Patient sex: F
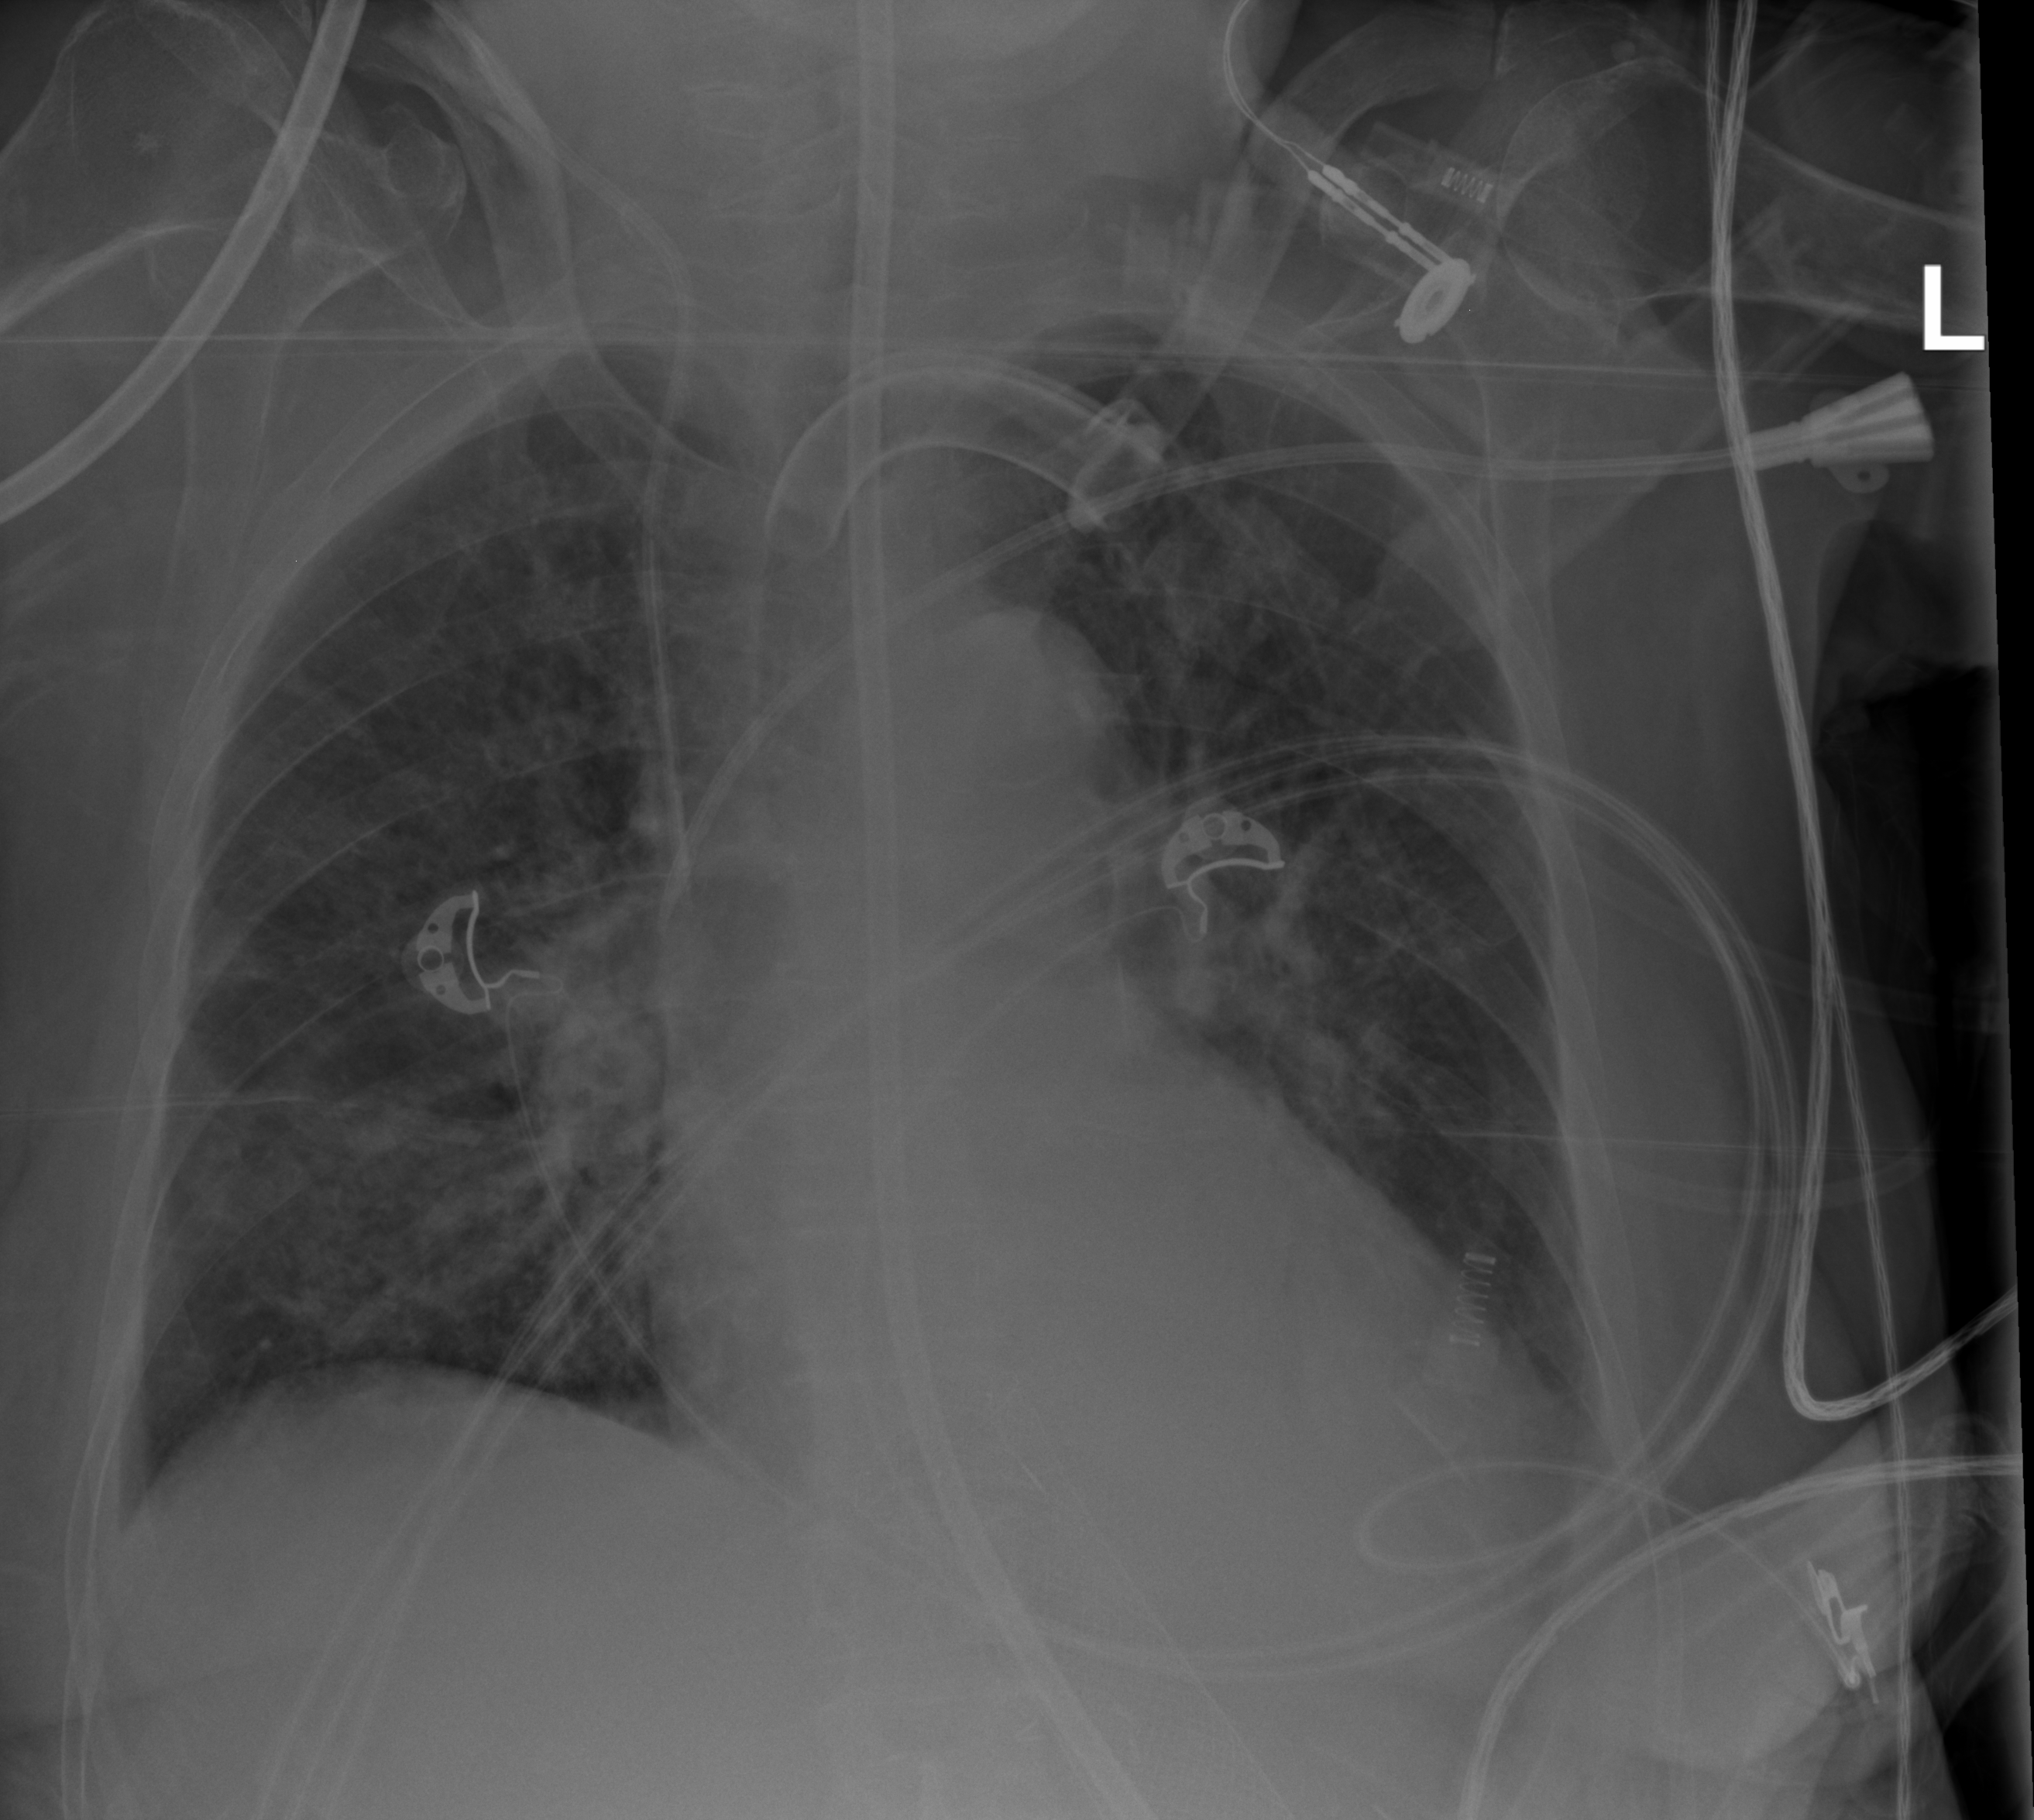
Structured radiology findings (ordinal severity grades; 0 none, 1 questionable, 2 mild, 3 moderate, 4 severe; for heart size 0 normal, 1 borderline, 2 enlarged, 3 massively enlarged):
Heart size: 1
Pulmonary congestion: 2
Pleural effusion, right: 0
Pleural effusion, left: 2
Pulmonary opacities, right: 2
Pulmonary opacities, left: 2
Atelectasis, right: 2
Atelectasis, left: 2